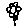
Label: flower